Brain MRI, t1w sequence, axial 2D slice.
Patient: age 38, sex F, weight 95 kg, height 1.95 m
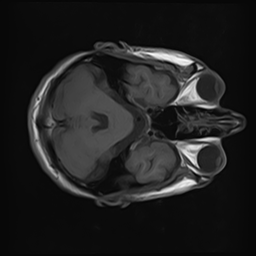